Field crop: maize
Growth stage: 2
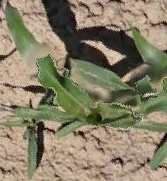
Species: maize